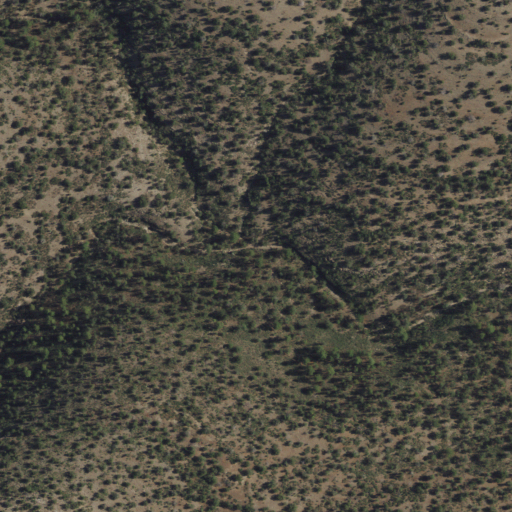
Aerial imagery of valley in New Mexico named South Dam Canyon containing shrub and evergreen forest